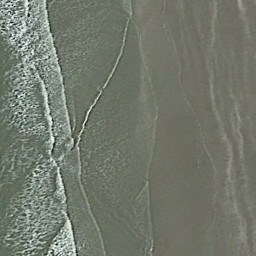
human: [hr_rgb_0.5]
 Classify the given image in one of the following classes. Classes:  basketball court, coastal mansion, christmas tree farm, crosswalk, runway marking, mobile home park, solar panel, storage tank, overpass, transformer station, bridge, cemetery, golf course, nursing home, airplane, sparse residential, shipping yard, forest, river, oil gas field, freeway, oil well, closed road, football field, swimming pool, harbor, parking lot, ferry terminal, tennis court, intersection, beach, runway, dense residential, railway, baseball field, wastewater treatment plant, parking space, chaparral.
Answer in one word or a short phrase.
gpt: beach